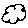
Label: cloud